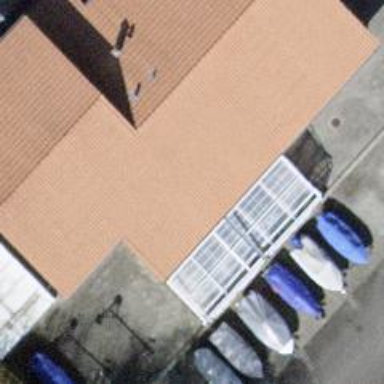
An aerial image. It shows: Restaurant.